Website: bh-photo
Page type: customer-info-address
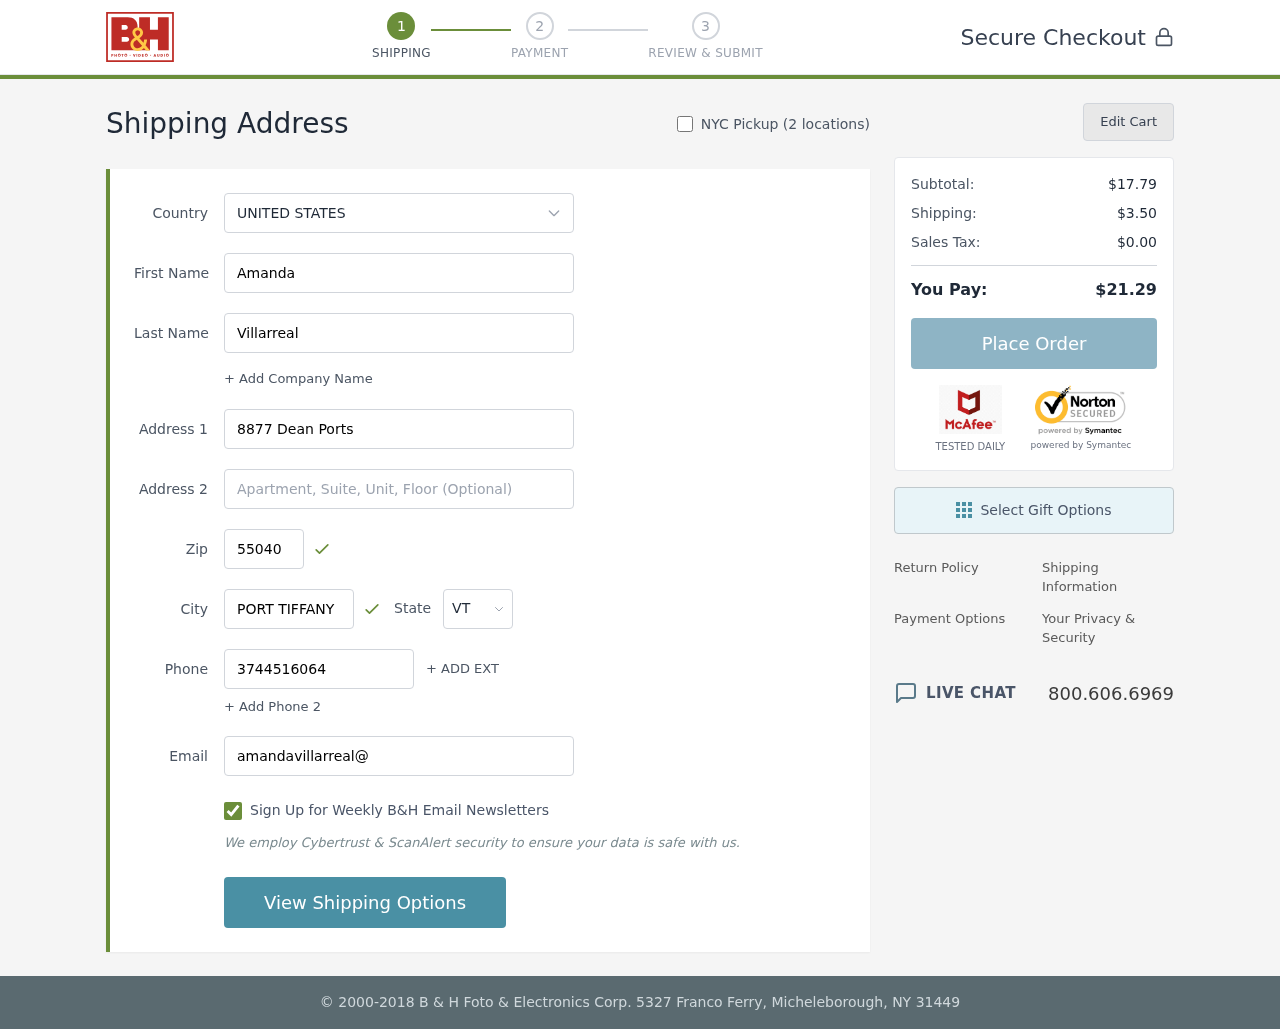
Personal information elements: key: PII_CITY
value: Port Tiffany
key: PII_COUNTRY
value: United States
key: PII_EMAIL
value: amandavillarreal@yahoo.com
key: PII_FIRSTNAME
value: Amanda
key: PII_LASTNAME
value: Villarreal
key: PII_PHONE
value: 3744516064
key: PII_POSTCODE
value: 55040
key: PII_STATE_ABBR
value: VT
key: PII_STREET
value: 8877 Dean Ports
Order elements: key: ORDER_SUBTOTAL
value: $17.79
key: ORDER_SHIPPING_COST
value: $3.50
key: ORDER_TAX
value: $0.00
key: ORDER_TOTAL
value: $21.29